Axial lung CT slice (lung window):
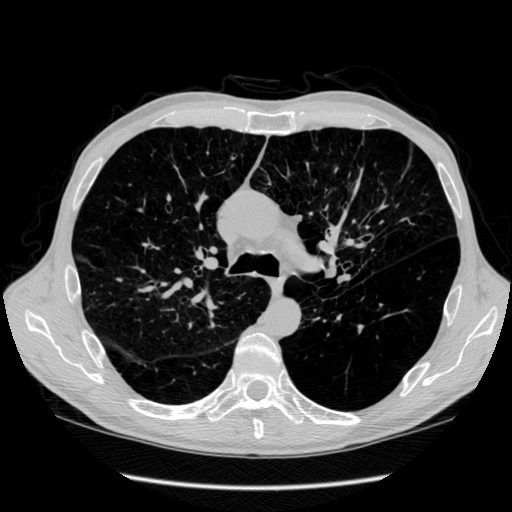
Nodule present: no